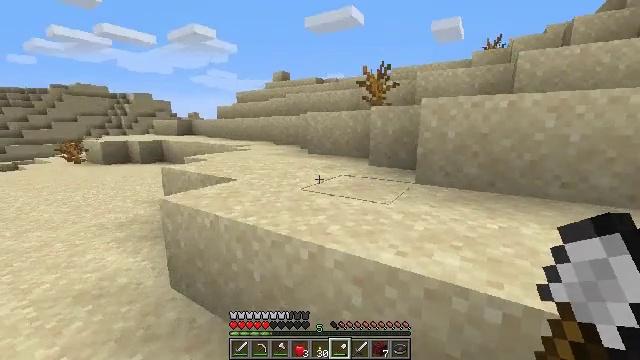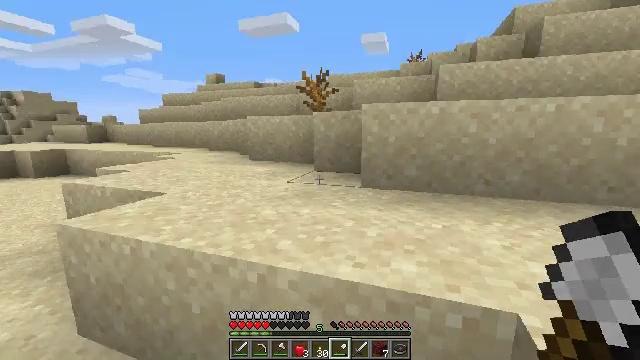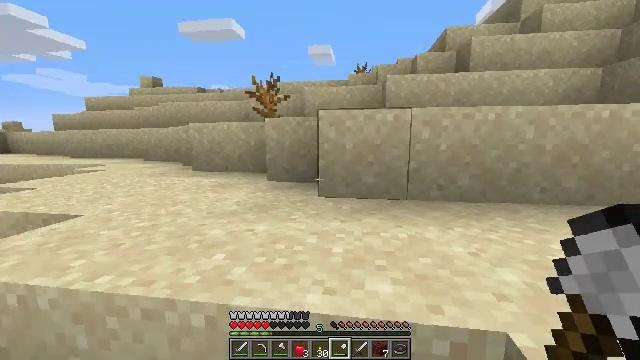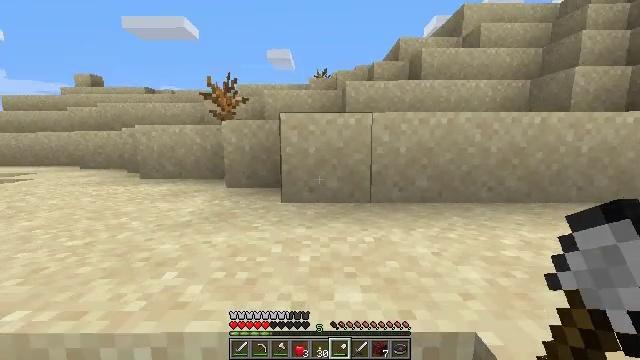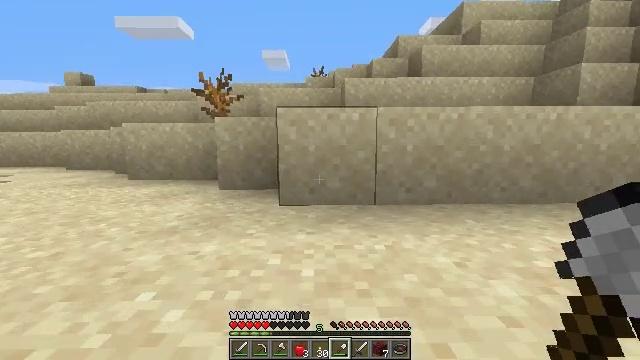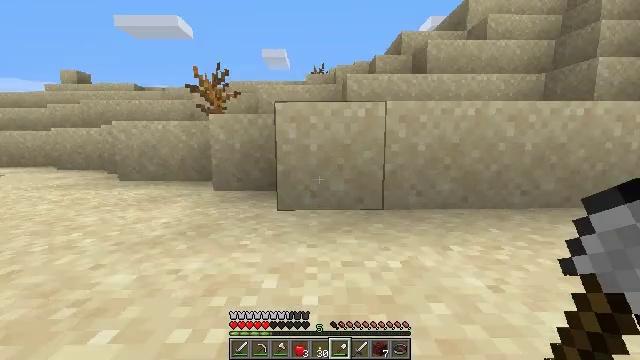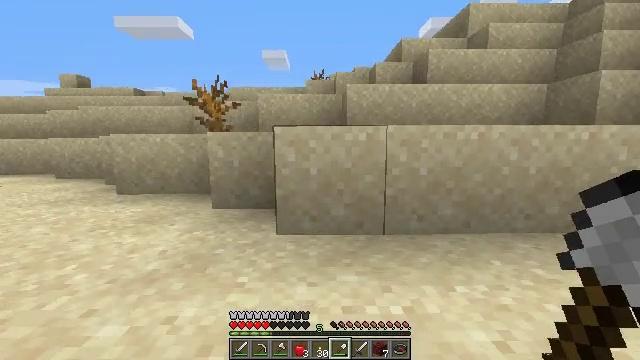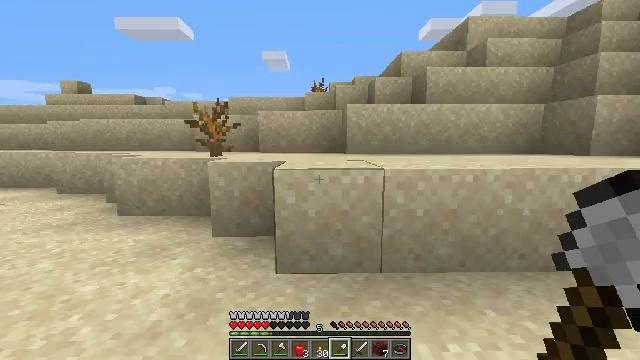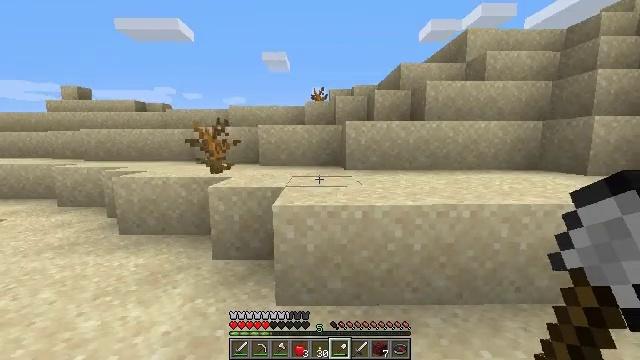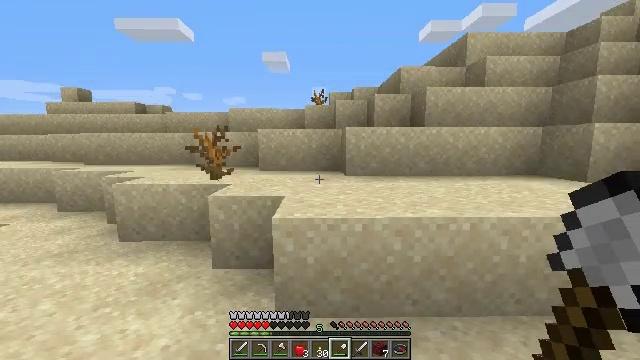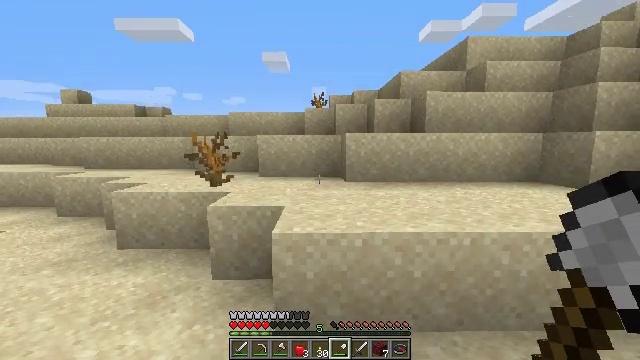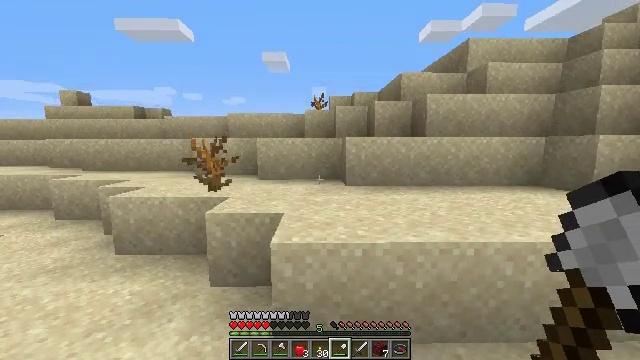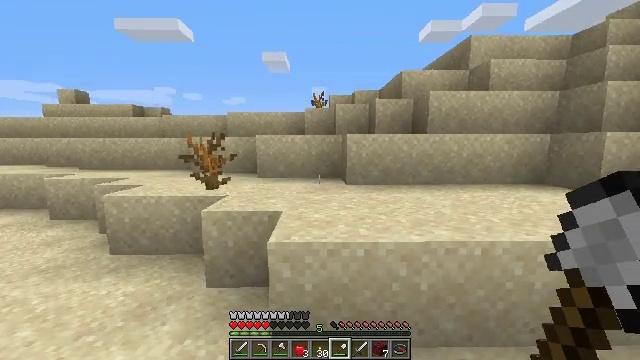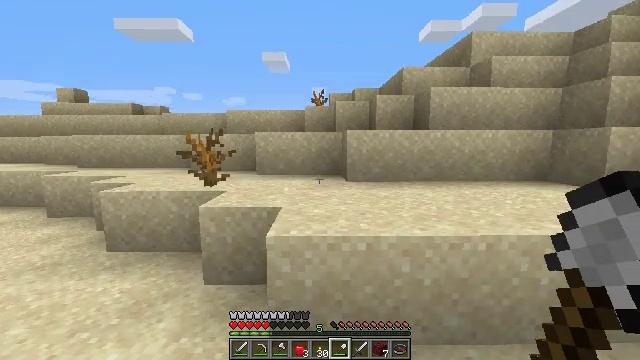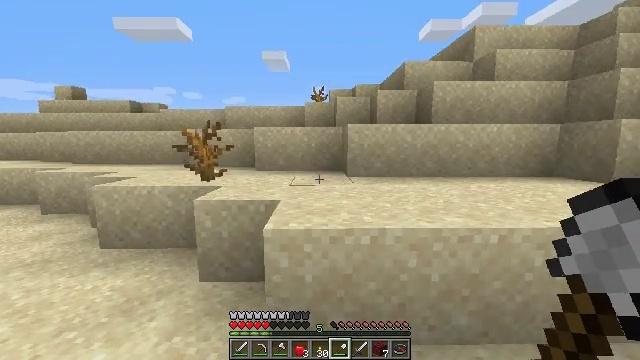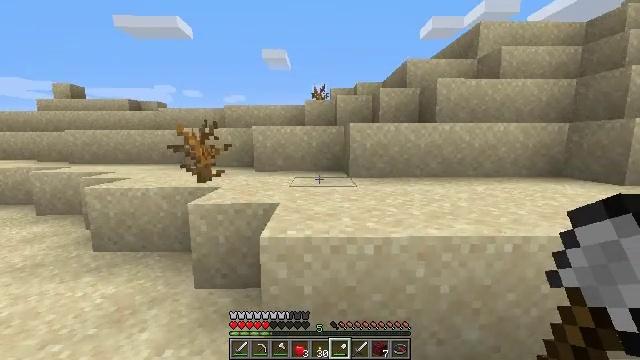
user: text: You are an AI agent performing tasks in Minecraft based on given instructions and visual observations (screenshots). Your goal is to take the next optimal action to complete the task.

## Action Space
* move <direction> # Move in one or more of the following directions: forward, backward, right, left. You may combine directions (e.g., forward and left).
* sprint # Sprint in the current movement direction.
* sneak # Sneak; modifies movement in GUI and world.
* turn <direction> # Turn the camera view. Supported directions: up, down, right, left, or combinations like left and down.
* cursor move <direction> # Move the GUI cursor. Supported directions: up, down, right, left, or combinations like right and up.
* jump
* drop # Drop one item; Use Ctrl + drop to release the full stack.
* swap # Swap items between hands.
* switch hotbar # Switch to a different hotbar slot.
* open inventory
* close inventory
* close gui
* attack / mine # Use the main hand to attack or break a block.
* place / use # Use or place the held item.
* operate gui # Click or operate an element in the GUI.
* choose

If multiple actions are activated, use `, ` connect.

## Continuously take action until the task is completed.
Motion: motion action
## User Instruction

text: Left click to mine the dead bush.
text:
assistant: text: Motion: move forward, turn right and up
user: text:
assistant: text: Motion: move forward, turn right and up
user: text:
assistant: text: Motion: move forward, turn right
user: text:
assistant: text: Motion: move forward
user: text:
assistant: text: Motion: move forward
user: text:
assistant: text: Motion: move forward, jump
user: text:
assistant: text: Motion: move forward, jump
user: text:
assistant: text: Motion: move forward, jump
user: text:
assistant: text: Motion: move forward, jump
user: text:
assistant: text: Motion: move forward
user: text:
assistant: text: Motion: move forward
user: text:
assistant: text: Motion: move forward
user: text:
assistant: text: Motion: move forward
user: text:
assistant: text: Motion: move forward
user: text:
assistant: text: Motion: move forward
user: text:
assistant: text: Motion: move forward, turn left and down
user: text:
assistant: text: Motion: move forward, turn left and down
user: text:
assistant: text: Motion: move forward, turn left
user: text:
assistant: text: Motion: move forward, turn left and down
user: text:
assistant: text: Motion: move forward, turn left and down
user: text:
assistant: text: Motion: move forward
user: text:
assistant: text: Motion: move forward
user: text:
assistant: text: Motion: move forward
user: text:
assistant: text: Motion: move forward
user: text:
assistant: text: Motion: move forward, turn left and down
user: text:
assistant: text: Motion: no_op
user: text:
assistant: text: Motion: no_op
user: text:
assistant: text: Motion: switch to hotbar 1
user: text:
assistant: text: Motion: switch to hotbar 1
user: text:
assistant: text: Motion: switch to hotbar 1